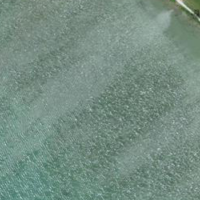
EUNIS habitat code: 14
Species observed at this site:
Anas platyrhynchos